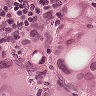
Metastatic tissue present: yes